Question: Going on from this question here: <URL>
I wanted to know if an object was an 'Array', now I need to test to see if an Object is specifically an 'Object' and not just a subclass of an 'Object'
Because at the moment an 'Array' would return true if checked to see if it is an instance of an 'Object'. Are there any other types that would evaluate to true?

I have found that if you call 'toString' on an 'Array' that has one string element it resolves to that string element and not '"[object Array]"' so you need to be careful of that. For example:
'''
["str1", "str2"].toString() === "[object Array]"
'''
but
'''
["str1"].toString() === "str1"
'''
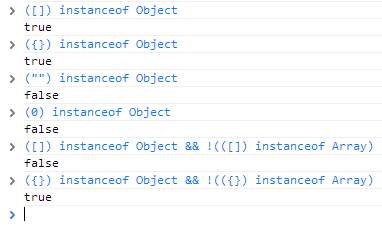
Answer: Test like this:
'''
if ({}.toString.call(obj) == '[object Object]') {
// is object
}
if ({}.toString.call(obj) == '[object Array]') {
// is array
}
'''
'obj' is any object. Same with objects such as 'RegExp', 'Date', etc... In old IE you may need to do '({})' for it to work properly.
<URL>